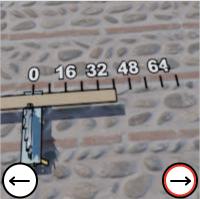
Task: length
Answer: 40
First scale value: 16.0